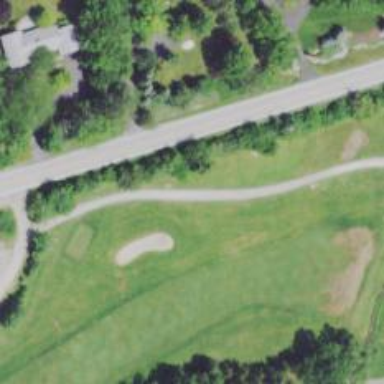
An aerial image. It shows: Path for both roads and golfers.